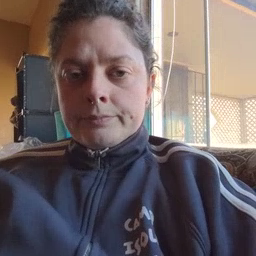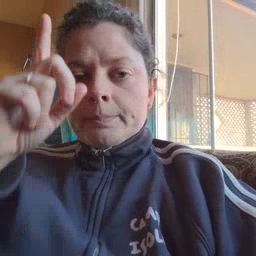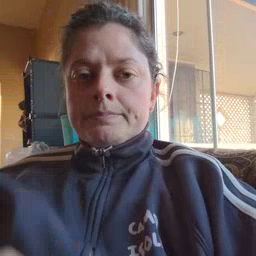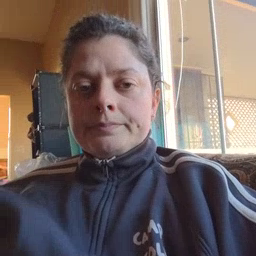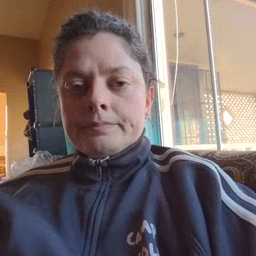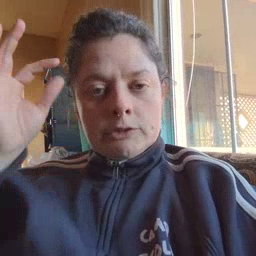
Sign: up